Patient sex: F
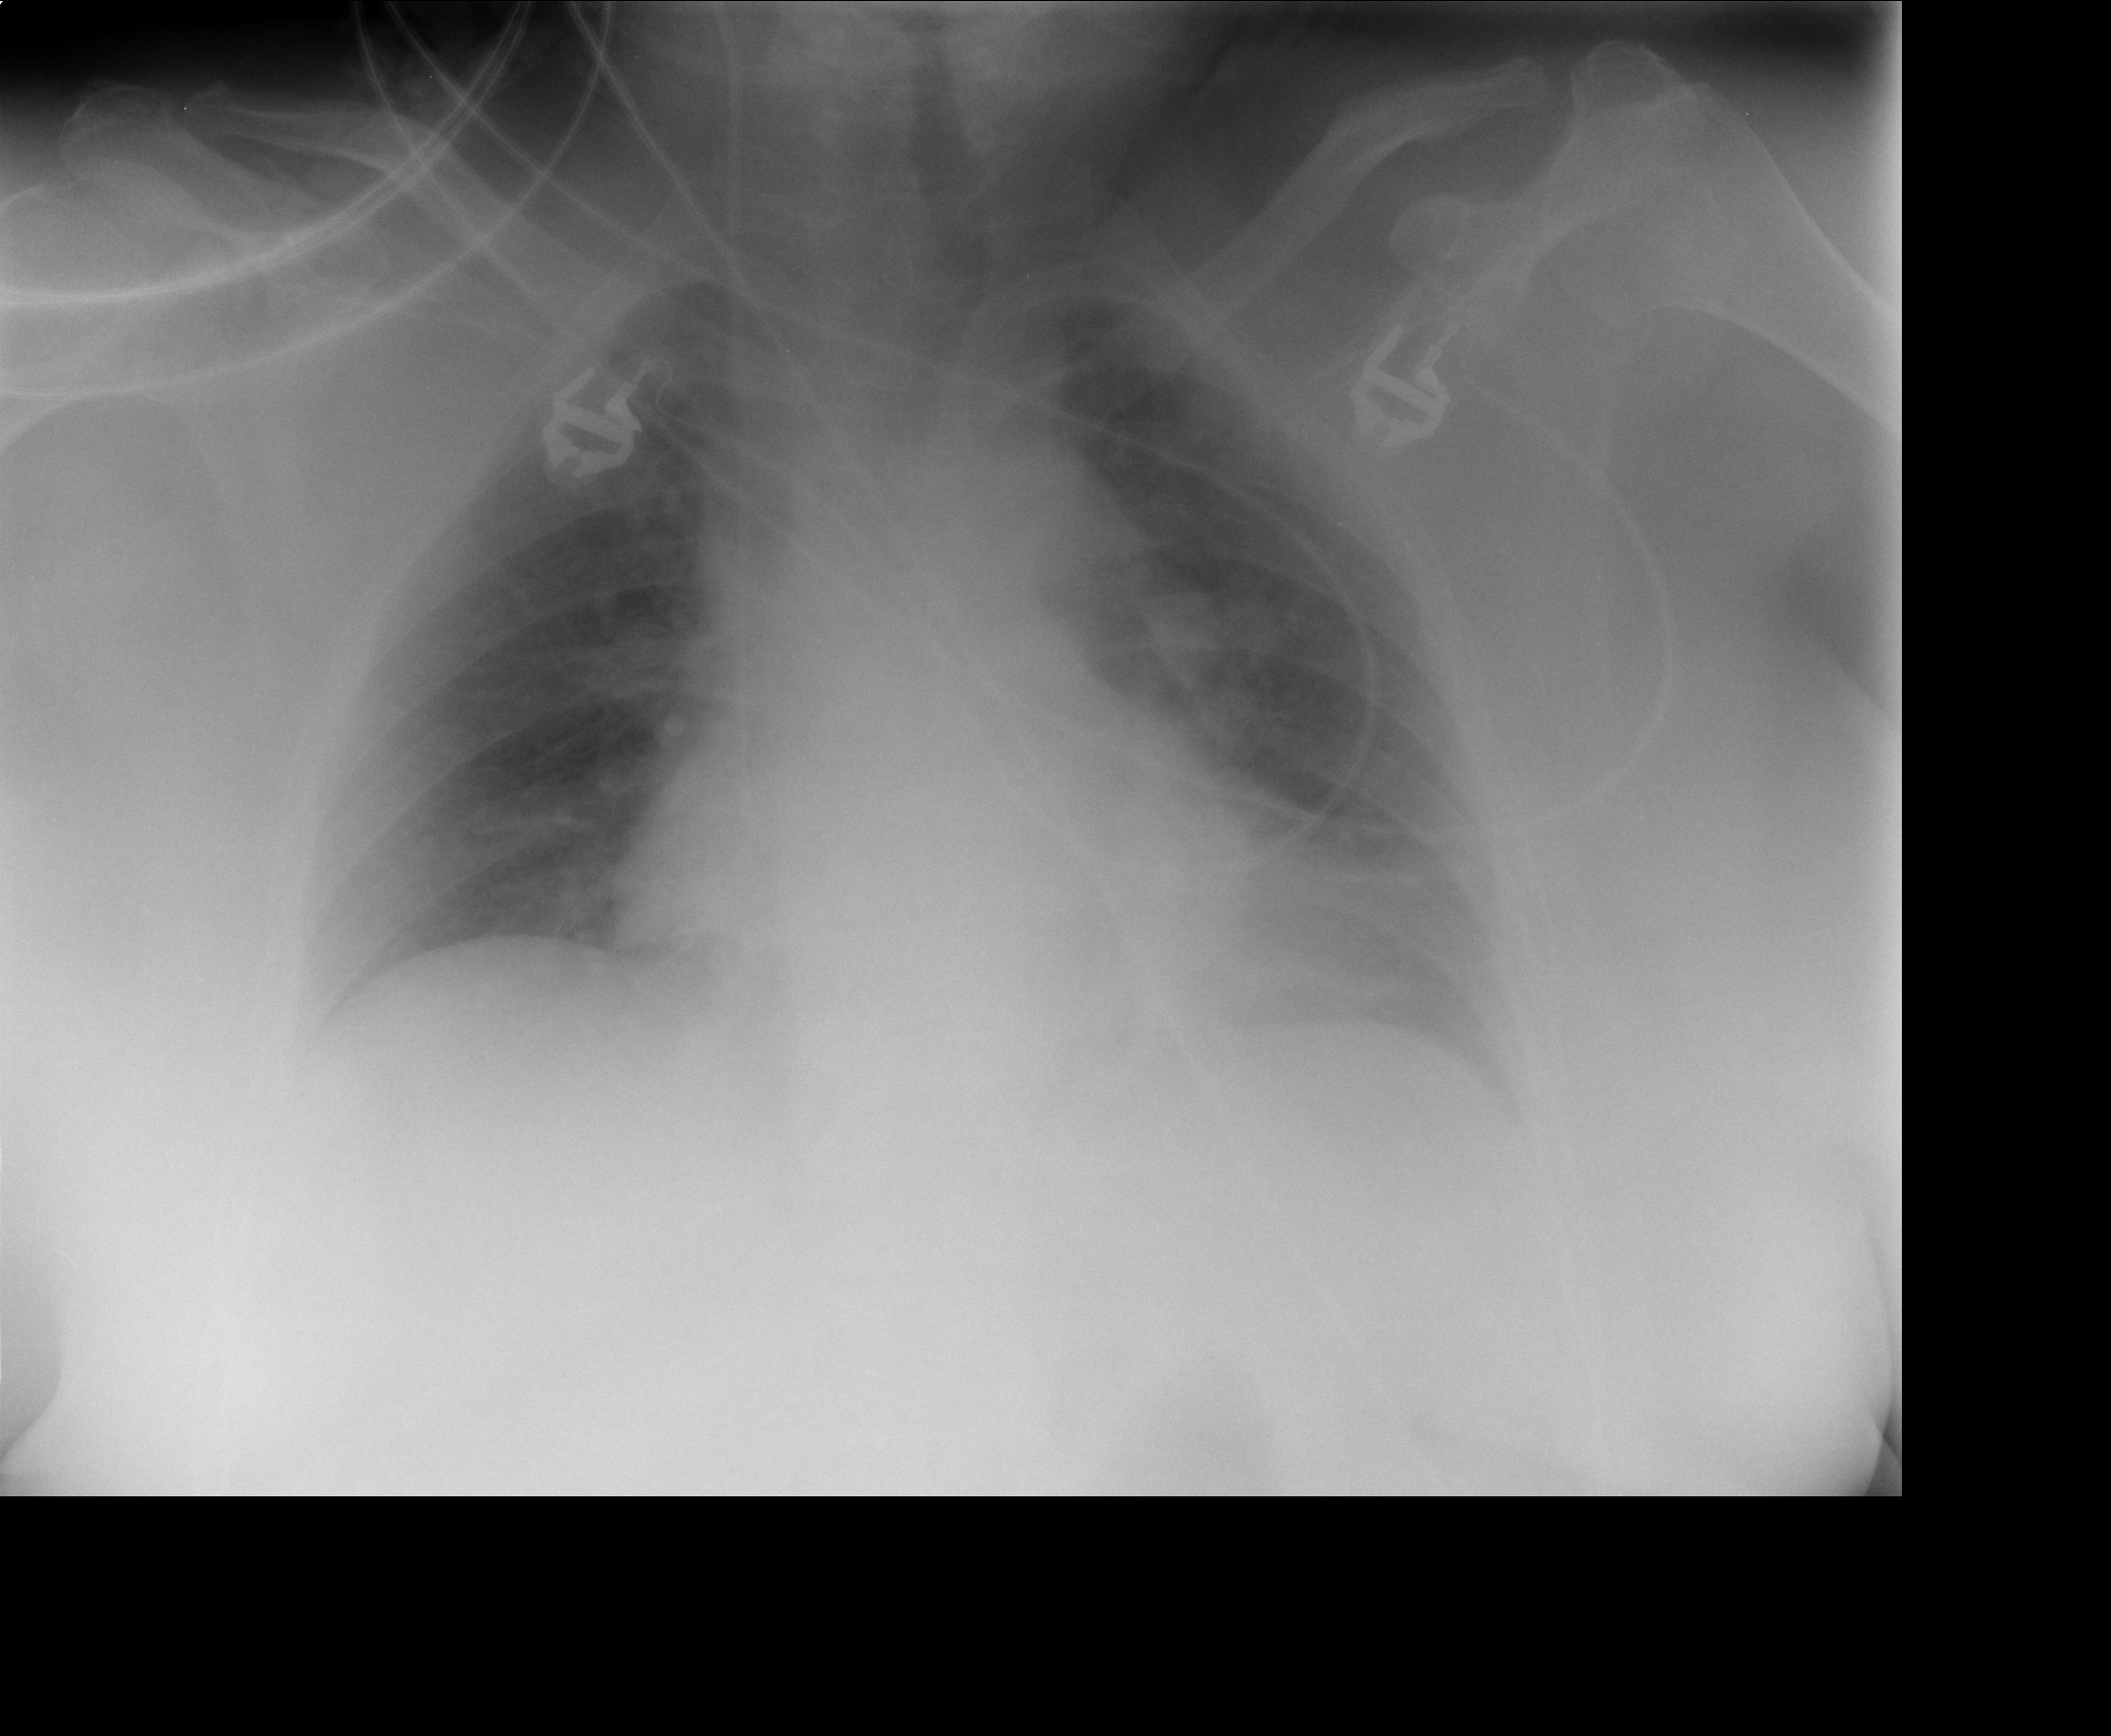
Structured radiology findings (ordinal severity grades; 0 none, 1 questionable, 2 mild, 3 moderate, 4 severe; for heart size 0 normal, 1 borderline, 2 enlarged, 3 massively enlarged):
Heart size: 0
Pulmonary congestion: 0
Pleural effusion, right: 0
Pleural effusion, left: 1
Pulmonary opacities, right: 0
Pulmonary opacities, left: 2
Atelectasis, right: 0
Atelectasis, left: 2